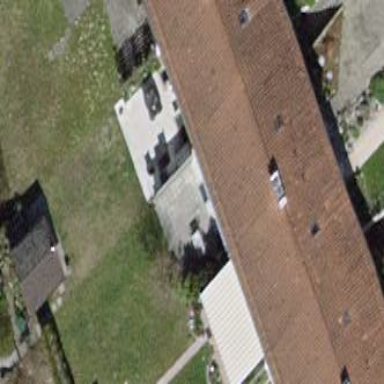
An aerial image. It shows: Building with tiled roof.